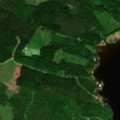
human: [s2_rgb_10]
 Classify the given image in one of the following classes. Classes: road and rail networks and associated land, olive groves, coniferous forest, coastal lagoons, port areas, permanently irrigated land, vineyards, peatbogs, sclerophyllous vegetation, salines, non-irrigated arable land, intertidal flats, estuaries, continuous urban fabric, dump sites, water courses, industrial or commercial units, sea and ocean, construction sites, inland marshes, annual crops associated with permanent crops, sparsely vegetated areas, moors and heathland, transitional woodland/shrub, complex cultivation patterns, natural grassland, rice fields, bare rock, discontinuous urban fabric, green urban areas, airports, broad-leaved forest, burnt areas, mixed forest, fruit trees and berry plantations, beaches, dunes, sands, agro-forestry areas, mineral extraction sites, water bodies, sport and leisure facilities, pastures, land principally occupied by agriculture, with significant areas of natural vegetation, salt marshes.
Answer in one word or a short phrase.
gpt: non-irrigated arable land, coniferous forest, mixed forest, water bodies